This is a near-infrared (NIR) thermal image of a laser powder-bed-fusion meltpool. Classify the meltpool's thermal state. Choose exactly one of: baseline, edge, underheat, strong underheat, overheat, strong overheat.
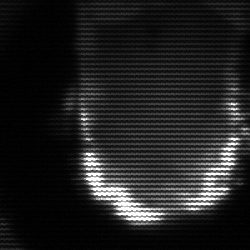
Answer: baseline